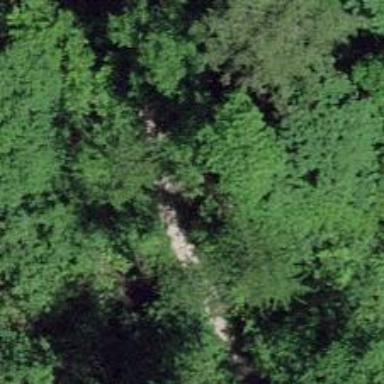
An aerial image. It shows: Unpaved path.